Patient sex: F
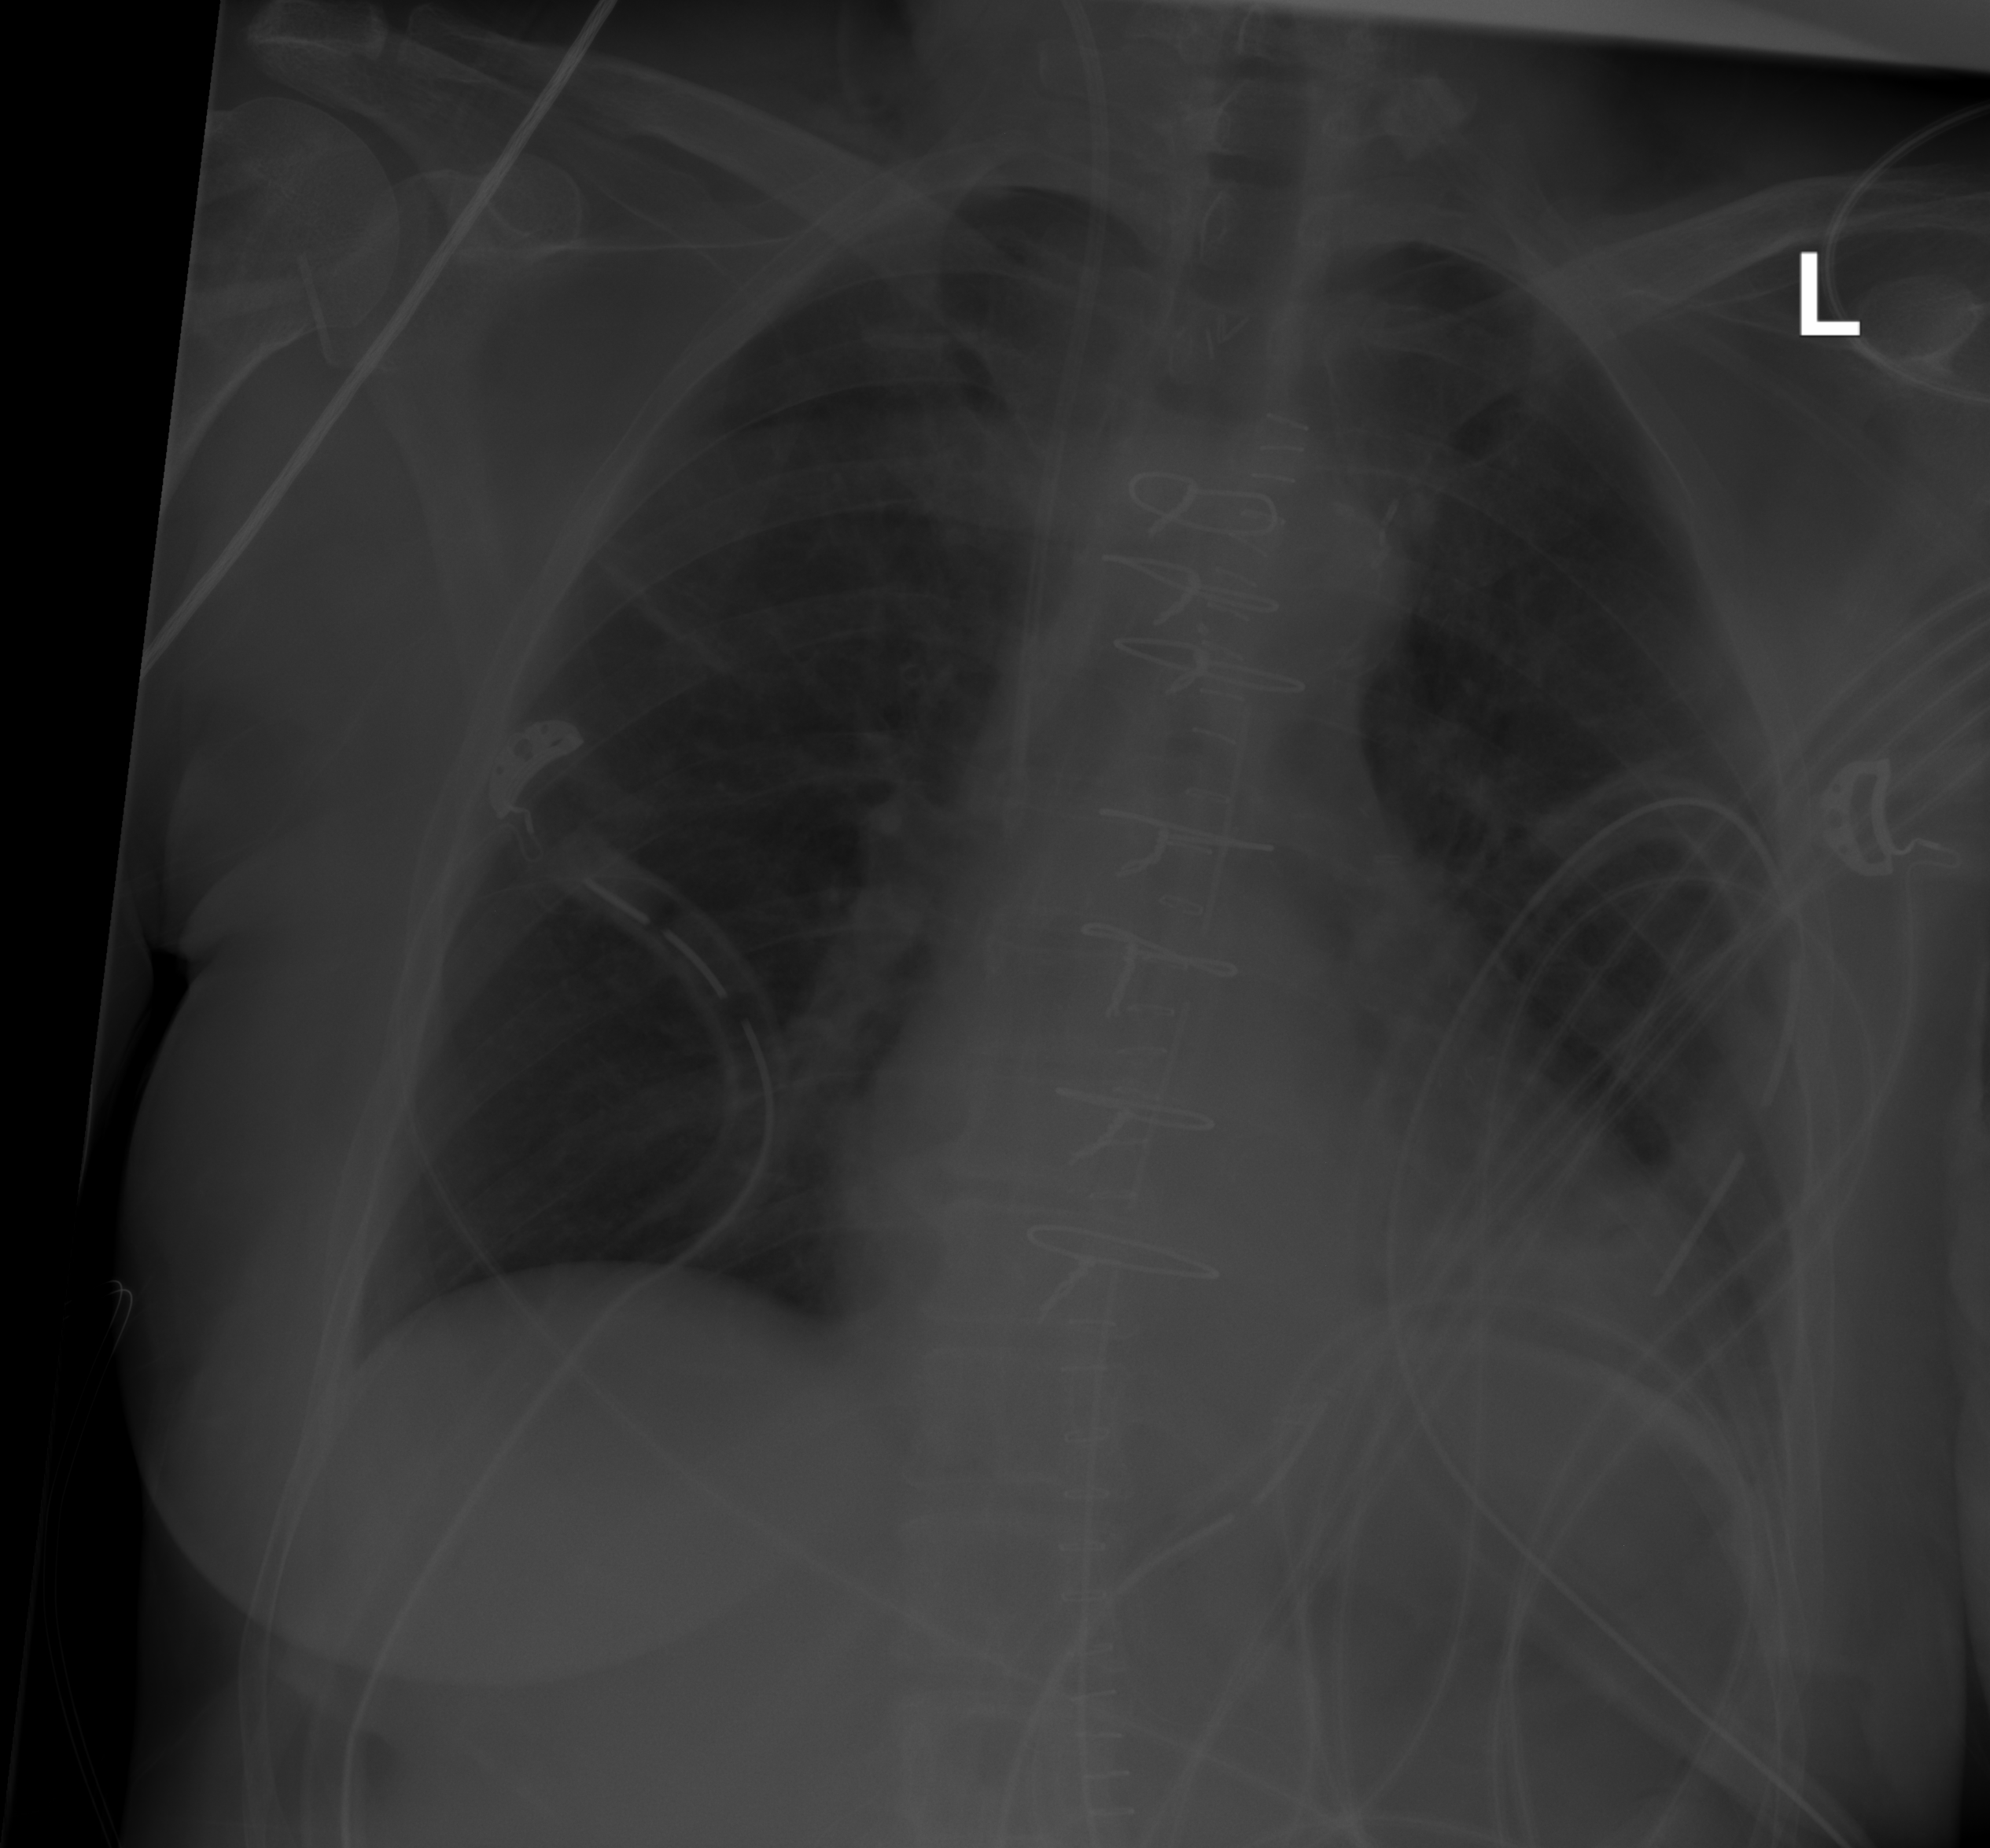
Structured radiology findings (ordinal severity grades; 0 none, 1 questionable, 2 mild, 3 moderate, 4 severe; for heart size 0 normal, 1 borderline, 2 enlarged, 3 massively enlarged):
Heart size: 0
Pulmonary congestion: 0
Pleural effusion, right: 0
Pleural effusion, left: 2
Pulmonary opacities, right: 0
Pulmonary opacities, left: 1
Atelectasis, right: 2
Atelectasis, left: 2